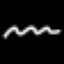
Label: squiggle